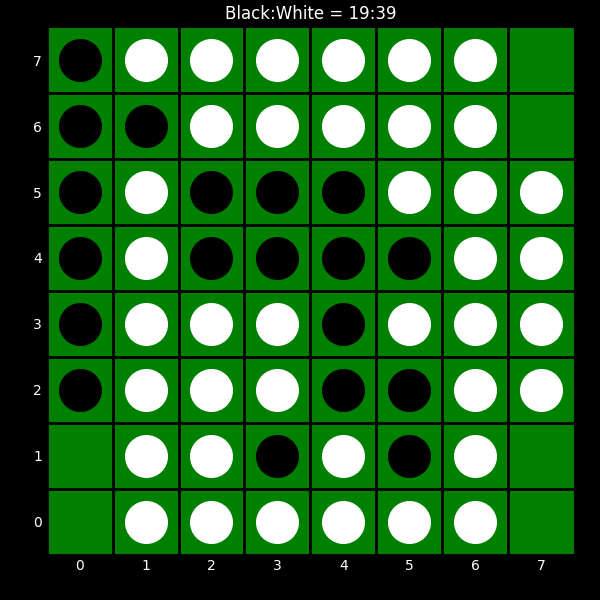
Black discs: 19
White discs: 39